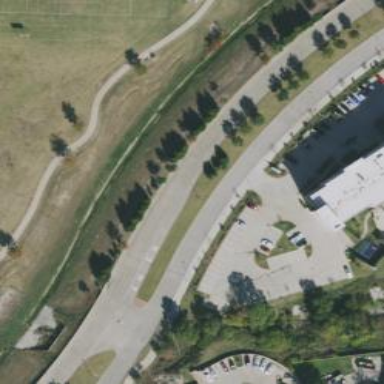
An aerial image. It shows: Tertiary road with separate sidewalks.